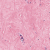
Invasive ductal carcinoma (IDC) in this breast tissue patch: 0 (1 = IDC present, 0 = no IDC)